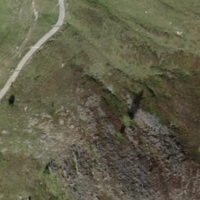
EUNIS habitat code: 26
Species observed at this site:
Marmota marmota